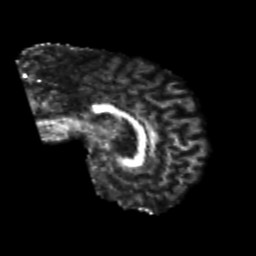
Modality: FA
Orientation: sagittal
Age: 25
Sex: male
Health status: healthy
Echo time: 0.074 s